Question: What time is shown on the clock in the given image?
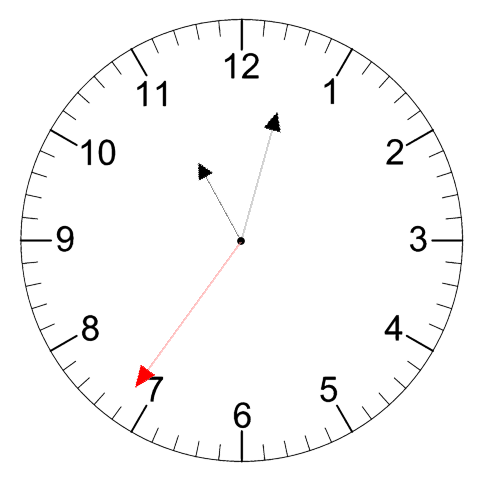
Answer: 11:02:36